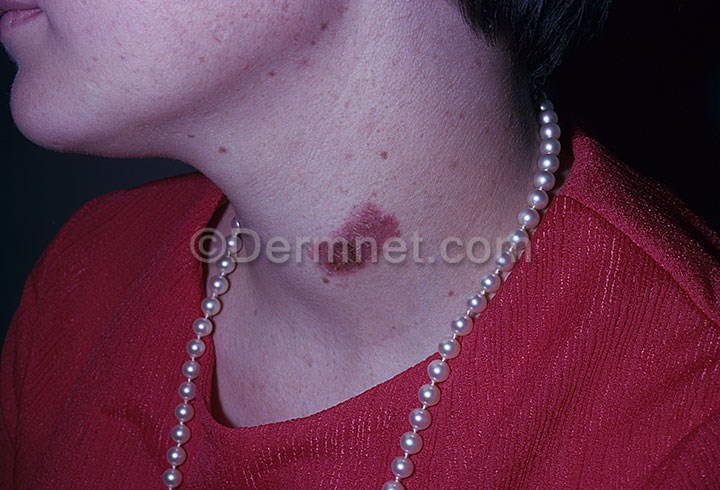
Disease: Vascular Tumors